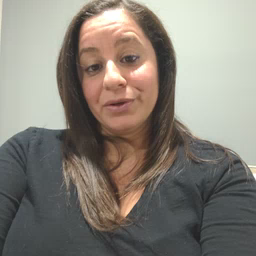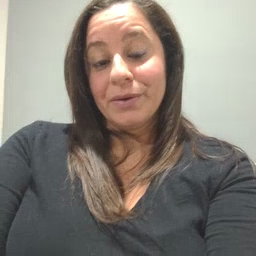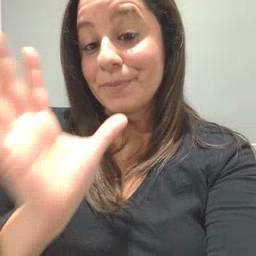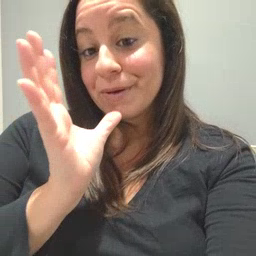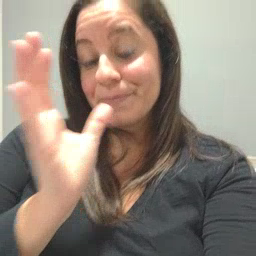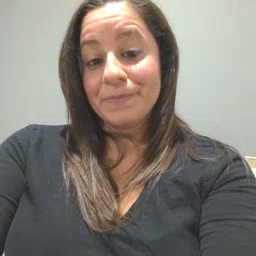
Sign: mom